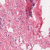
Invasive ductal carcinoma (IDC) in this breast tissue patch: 0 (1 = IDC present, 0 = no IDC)